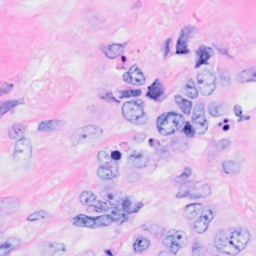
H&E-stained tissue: Breast